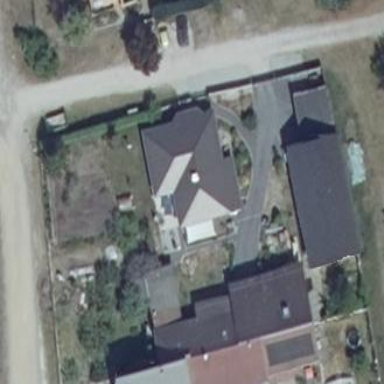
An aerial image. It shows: Detached building with hipped roof.